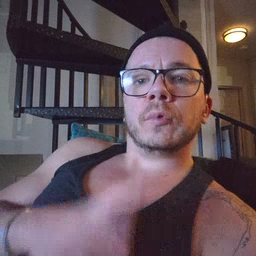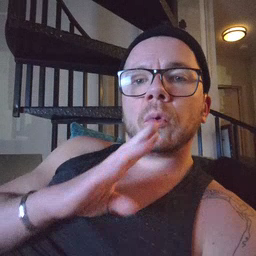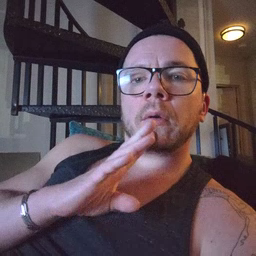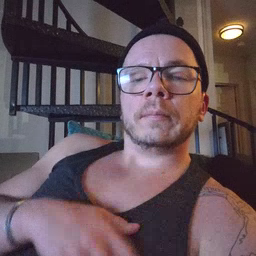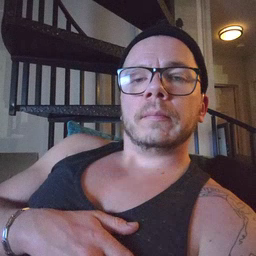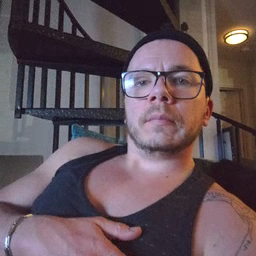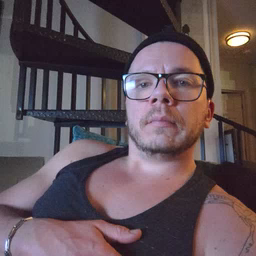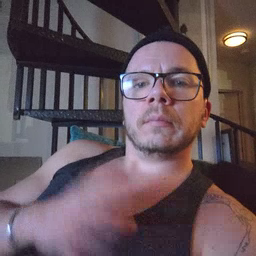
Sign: talk